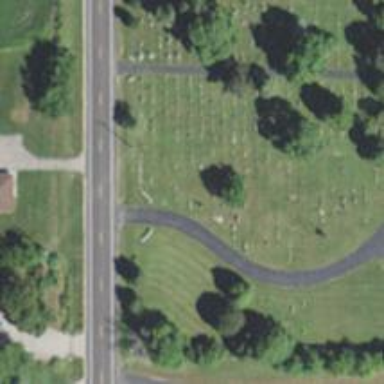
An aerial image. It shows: Historic memorial.